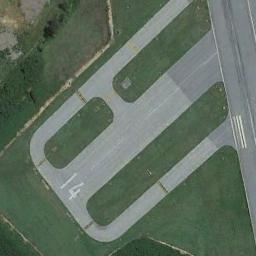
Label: runway